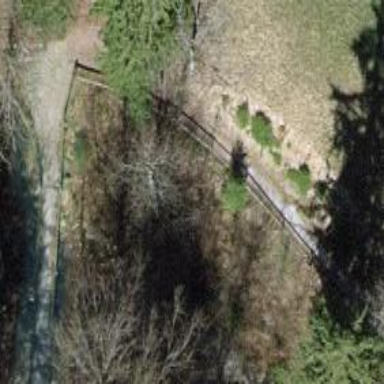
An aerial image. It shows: Backcountry hiking path.